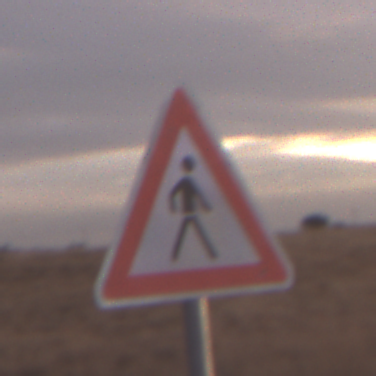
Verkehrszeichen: FussgaengerLinks
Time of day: SunriseSunset
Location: Outdoor (Nature)
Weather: PartlyCloudy
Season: NotSpecified
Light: Natural